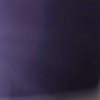
Label: space